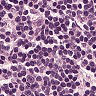
Metastatic tissue present: no